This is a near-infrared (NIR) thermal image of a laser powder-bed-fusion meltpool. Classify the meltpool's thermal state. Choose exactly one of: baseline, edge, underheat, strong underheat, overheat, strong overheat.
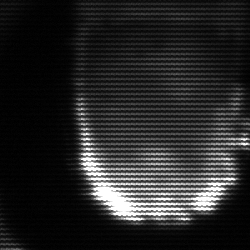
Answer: baseline